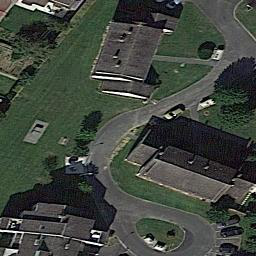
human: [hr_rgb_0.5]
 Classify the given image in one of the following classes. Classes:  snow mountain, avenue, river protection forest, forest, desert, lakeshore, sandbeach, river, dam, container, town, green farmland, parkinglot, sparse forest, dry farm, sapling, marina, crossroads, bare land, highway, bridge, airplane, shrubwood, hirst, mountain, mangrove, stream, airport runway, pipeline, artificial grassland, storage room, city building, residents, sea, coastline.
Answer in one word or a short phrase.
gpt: residents